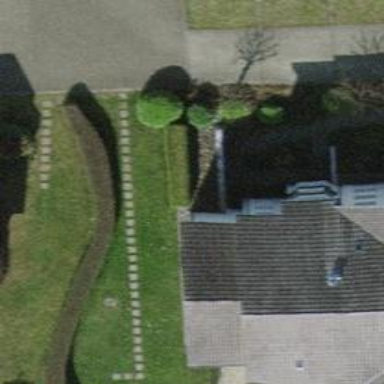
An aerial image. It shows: Hedge barrier.